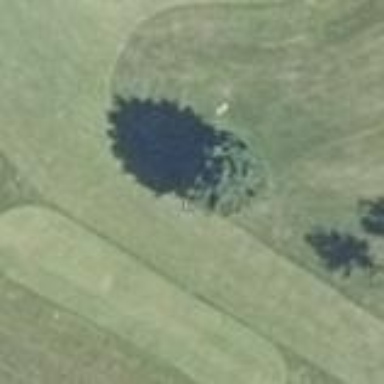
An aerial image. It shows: Golf tee.